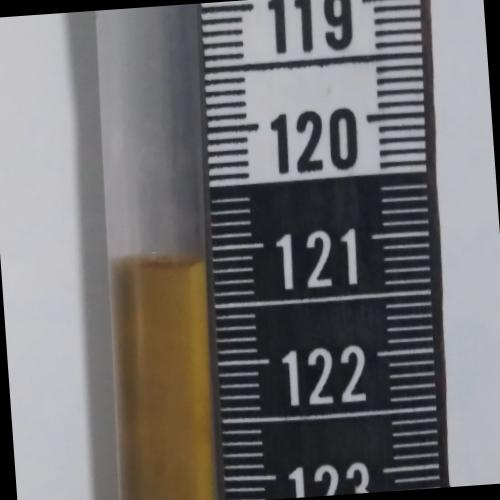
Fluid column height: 121.1 cm